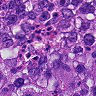
Metastatic tissue present: yes